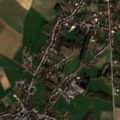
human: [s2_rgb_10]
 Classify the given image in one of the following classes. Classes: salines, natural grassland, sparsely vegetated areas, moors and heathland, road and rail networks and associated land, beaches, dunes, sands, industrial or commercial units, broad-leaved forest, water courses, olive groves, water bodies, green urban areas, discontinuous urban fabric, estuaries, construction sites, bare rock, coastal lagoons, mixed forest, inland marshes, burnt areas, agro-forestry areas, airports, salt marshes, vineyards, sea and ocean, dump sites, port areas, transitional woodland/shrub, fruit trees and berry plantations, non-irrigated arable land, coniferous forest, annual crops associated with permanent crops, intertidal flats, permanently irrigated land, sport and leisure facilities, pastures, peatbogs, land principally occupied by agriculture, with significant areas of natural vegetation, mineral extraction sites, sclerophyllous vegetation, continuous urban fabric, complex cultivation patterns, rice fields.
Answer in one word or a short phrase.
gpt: discontinuous urban fabric, non-irrigated arable land, pastures, complex cultivation patterns